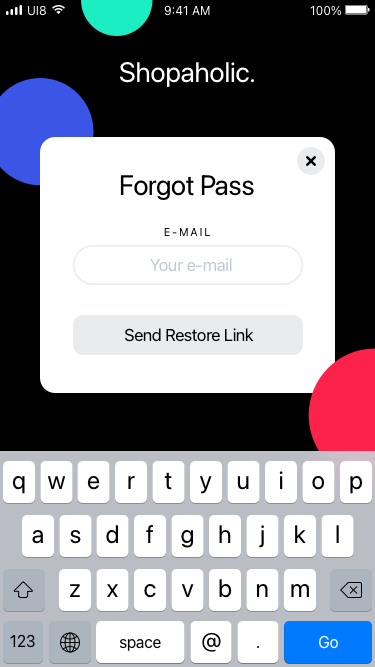
Text in this UI design:
Forgot Pass
Search
Go
.
@
space
123
m
n
b
v
c
x
z
l
k
j
h
g
f
d
s
a
p
o
i
u
y
t
r
e
w
q
Shopaholic.